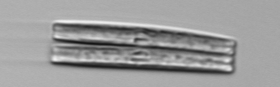
Label: Thalassionema